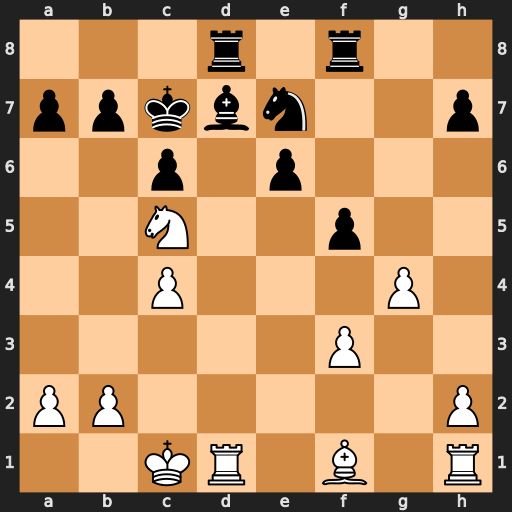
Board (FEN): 3r1r2/ppkbn2p/2p1p3/2N2p2/2P3P1/5P2/PP5P/2KR1B1R
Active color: w
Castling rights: -
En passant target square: -
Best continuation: Rxd7+ Rxd7 Nxe6+ Kb8 Nxf8